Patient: sex F, age 56
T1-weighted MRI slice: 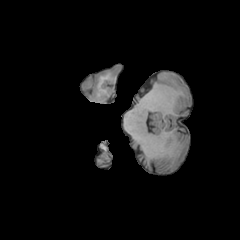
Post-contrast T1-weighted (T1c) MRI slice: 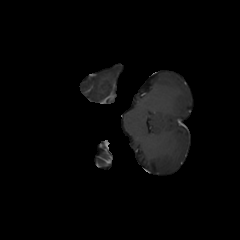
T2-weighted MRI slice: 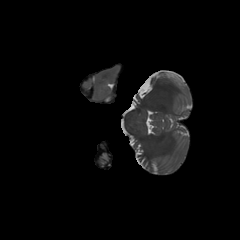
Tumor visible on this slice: no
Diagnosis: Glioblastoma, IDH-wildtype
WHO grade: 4